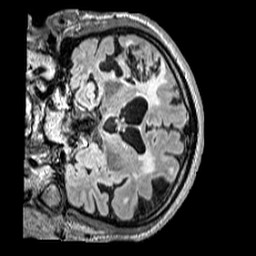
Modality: FLAIR
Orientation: coronal
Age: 69
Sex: male
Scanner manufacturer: siemens
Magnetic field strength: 3 T
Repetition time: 5 s
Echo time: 0.387 s